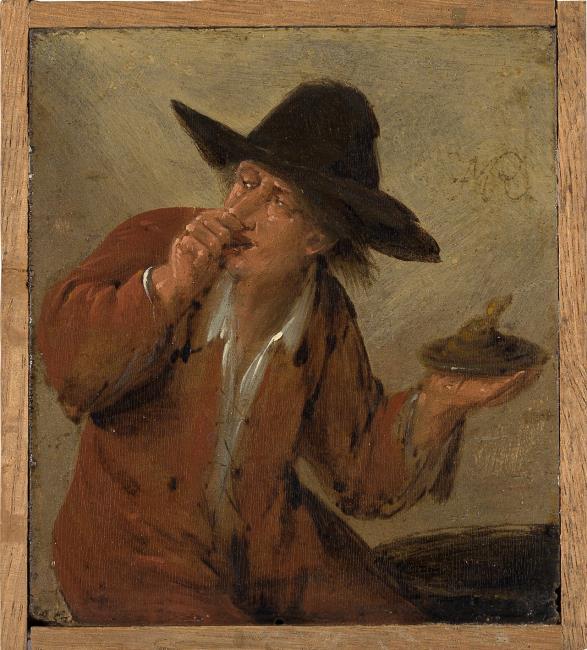
Title: The five senses: smell
Artist: Jan Molenaer (II)
Earliest date: 1670
Latest date: 1700
Genre: painting
Iconography: Smell
Keywords: allegory, genre, man, sitting, hat, dish (vessel for food), turd